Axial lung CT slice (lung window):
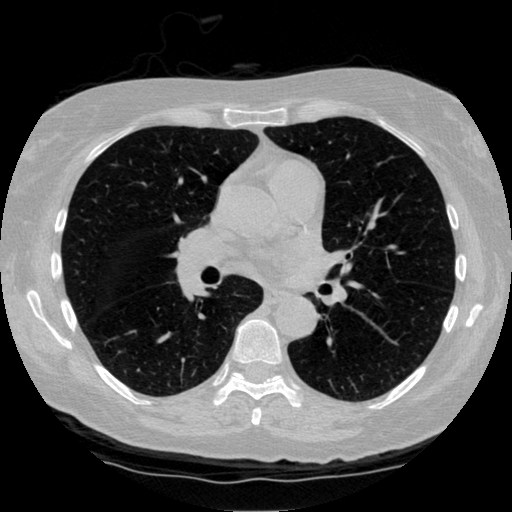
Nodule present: no